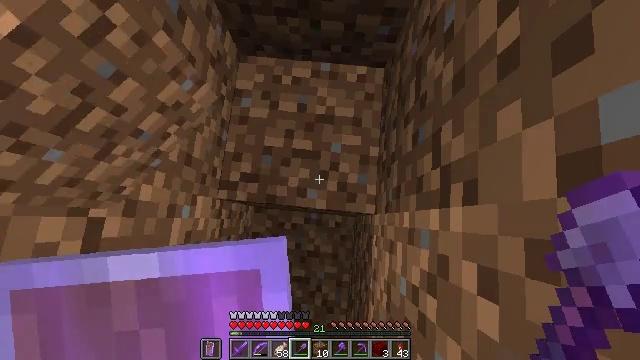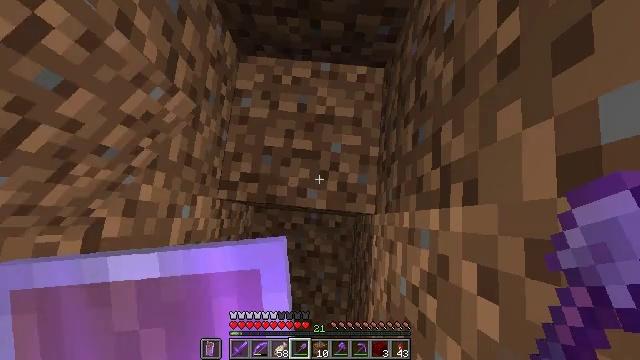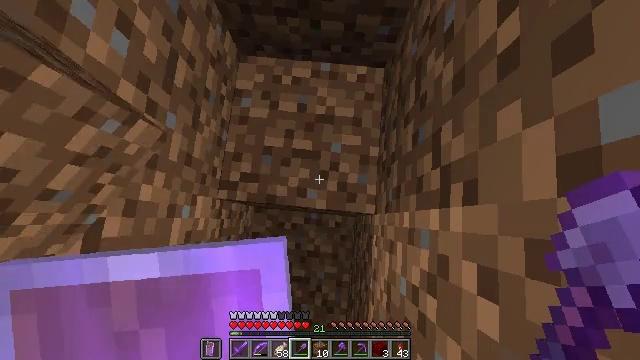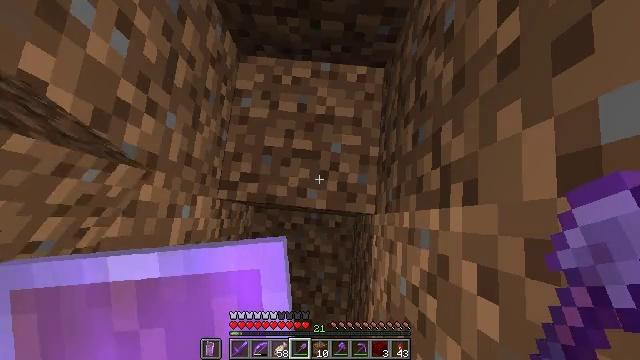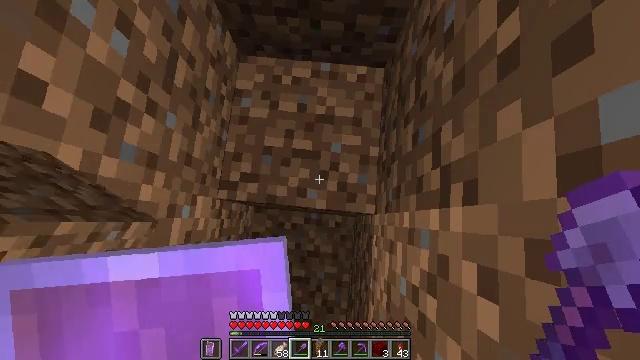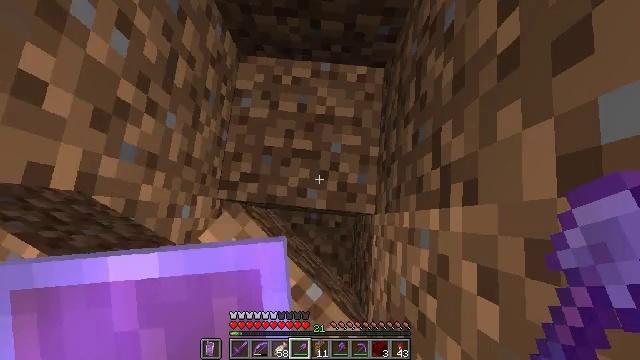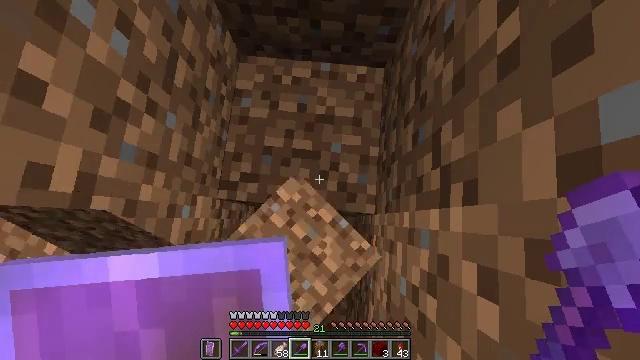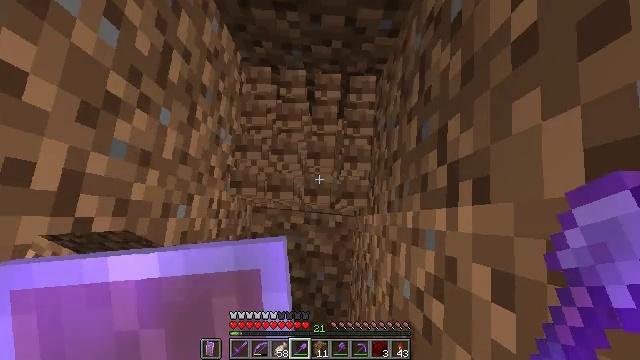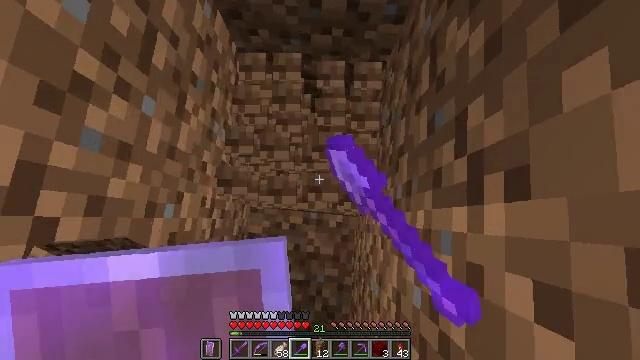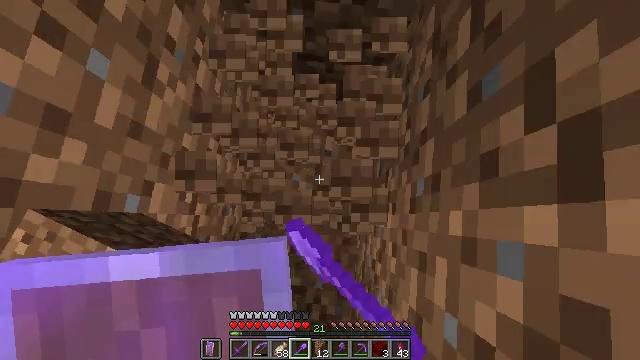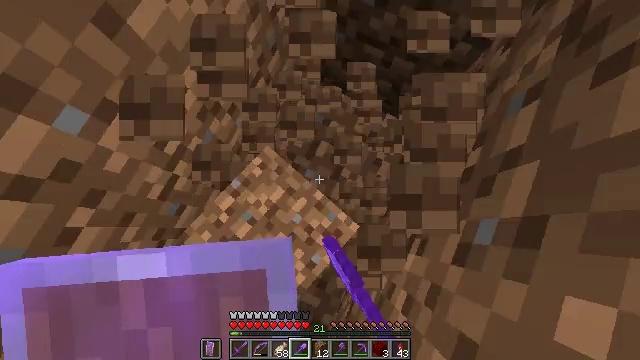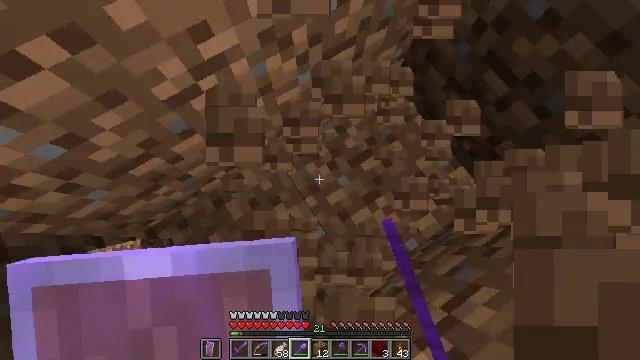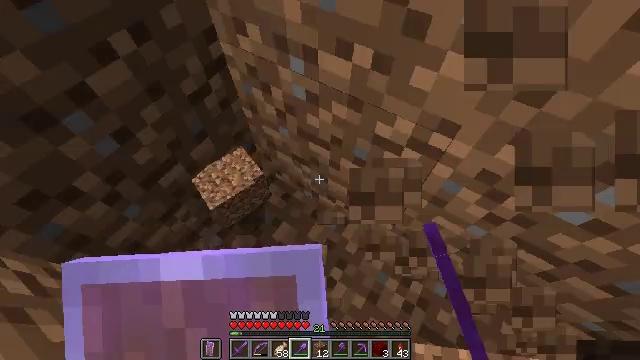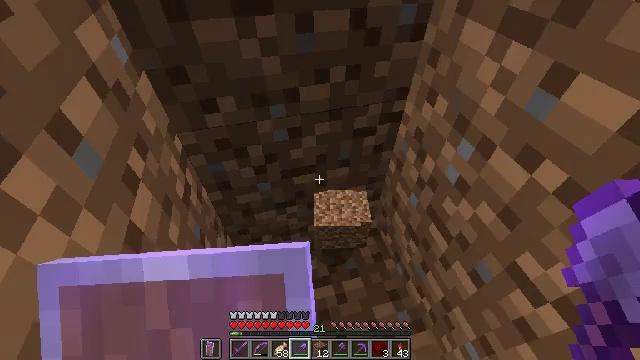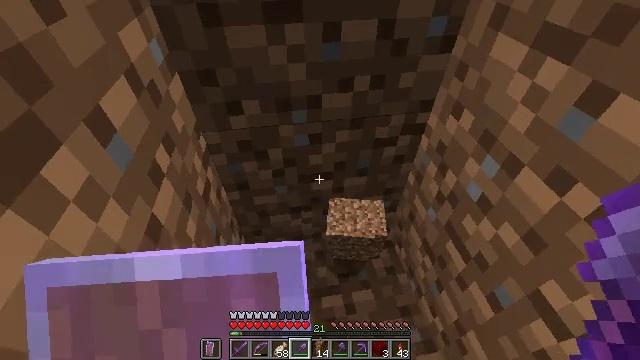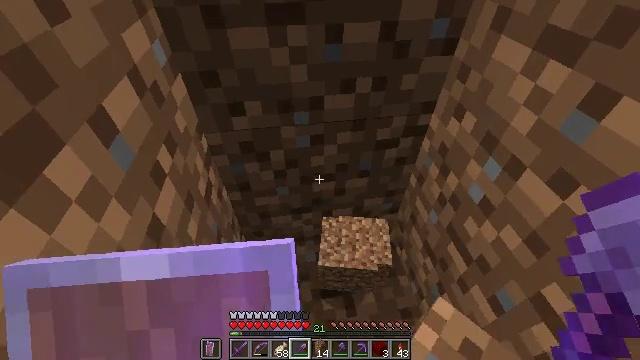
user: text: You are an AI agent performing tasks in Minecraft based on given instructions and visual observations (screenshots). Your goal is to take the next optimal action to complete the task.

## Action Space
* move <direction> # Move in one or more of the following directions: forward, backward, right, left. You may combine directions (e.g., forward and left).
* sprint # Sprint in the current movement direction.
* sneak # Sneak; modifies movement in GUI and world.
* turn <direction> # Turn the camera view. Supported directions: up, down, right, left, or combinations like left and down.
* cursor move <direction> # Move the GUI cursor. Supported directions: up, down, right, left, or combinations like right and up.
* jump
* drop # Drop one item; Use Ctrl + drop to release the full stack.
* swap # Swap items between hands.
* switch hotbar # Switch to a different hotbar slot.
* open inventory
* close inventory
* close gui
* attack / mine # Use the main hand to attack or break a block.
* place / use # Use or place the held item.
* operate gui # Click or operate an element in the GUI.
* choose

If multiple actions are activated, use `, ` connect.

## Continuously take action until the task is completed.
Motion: motion action
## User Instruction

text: Collect dirt by holding left button.
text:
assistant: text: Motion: no_op
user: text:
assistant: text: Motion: no_op
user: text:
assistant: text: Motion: no_op
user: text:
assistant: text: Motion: no_op
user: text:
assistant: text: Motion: no_op
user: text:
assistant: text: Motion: no_op
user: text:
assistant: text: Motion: attack / mine
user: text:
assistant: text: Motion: attack / mine
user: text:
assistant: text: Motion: turn left, attack / mine
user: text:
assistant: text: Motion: turn left and up
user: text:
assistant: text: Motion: turn left and up
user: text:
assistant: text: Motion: turn left and up
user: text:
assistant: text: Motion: turn left and up
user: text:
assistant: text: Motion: turn left and up
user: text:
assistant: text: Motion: no_op
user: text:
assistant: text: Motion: turn up
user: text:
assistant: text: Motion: turn up
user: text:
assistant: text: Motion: turn up
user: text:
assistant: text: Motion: turn right and up
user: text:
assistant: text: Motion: turn right and up
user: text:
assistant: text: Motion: turn left and up
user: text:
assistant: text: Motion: turn left and up
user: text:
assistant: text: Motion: turn left and up
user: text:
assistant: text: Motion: no_op
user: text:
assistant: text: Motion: no_op
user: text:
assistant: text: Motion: no_op
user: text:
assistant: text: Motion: no_op
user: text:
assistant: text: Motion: no_op
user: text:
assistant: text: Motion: turn right
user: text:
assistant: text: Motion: no_op